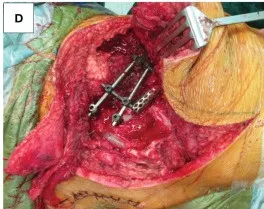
Lung CT, operative photograph, tumor specimen, X-ray, and pelvic CT after surgery. (D) The tumor was completely resected, pedicle and iliac nails were inserted, and titanium cages were placed.
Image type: medical_photograph (other_medical_photograph)